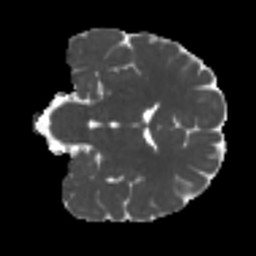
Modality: MD
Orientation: coronal
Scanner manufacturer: siemens
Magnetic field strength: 3 T
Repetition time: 4 s
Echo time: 0.0594 s